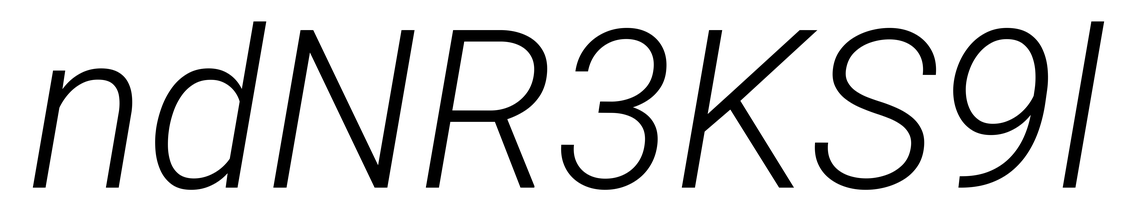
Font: Roboto-Italic_Light_Italic